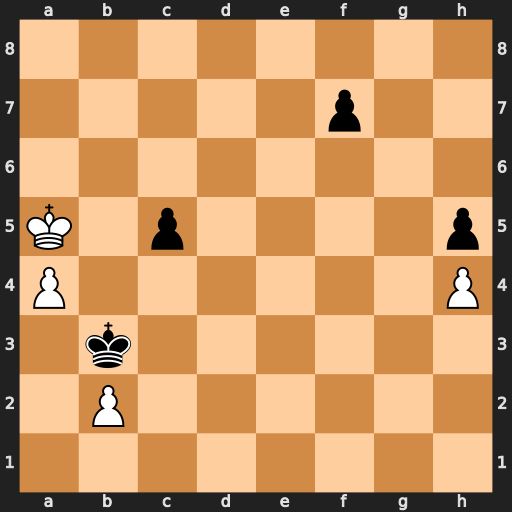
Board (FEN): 8/5p2/8/K1p4p/P6P/1k6/1P6/8
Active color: w
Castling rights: -
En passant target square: -
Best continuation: Kb5 f5 Kxc5 f4 Kd4